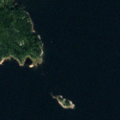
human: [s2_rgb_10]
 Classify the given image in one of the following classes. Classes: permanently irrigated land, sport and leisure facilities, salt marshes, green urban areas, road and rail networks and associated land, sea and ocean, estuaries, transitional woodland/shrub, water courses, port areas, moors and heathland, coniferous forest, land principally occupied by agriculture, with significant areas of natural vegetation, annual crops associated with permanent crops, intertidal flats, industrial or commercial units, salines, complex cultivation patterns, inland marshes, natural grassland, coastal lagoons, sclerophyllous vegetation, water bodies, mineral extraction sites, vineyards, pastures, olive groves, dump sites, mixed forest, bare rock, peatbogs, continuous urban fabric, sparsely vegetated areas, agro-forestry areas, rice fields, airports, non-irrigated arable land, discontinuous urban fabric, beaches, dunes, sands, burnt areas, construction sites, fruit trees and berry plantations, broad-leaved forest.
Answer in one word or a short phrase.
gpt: coniferous forest, sea and ocean